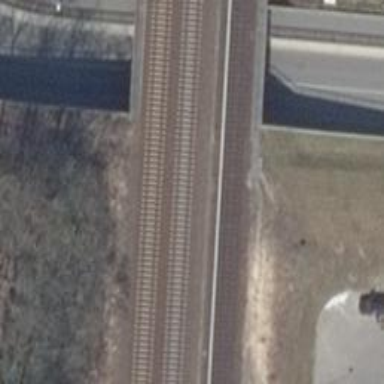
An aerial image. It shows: Bridge for electrified light rail.